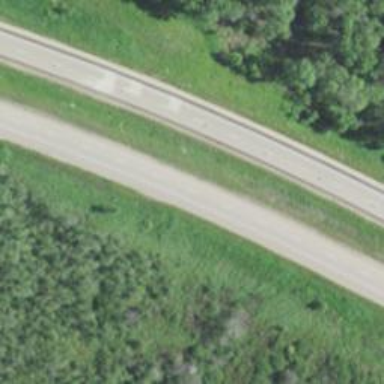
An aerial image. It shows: Trunk highway.